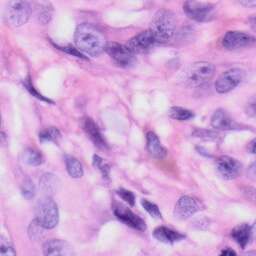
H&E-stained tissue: Skin